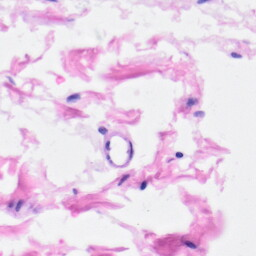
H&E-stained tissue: Heart